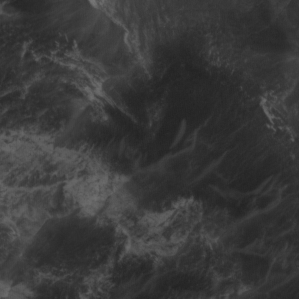
Label: non_frost